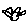
Label: bird